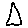
Label: triangle